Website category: sports
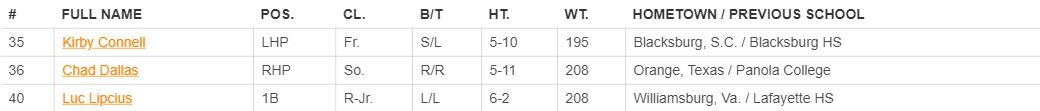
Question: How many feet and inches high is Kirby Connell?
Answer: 5-10

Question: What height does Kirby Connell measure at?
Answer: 5-10

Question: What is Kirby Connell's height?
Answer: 5-10

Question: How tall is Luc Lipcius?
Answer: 6-2

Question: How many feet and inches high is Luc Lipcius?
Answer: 6-2

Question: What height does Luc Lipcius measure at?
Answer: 6-2

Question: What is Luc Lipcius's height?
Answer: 6-2

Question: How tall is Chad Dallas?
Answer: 5-11

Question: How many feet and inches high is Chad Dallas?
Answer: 5-11

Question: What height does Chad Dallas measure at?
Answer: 5-11

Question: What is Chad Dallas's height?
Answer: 5-11

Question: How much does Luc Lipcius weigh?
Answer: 208

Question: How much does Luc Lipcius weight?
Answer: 208

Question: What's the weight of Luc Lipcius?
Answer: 208

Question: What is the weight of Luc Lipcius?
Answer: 208

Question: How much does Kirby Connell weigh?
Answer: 195

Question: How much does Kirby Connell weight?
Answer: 195

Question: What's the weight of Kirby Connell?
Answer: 195

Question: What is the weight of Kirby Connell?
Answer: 195

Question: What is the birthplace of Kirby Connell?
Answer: Blacksburg, S.C.

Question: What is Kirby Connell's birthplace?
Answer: Blacksburg, S.C.

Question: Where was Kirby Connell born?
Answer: Blacksburg, S.C.

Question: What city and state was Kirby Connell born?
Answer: Blacksburg, S.C.

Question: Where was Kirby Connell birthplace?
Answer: Blacksburg, S.C.

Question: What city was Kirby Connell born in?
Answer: Blacksburg, S.C.

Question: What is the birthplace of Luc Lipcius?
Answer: Williamsburg, Va.

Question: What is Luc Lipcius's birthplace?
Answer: Williamsburg, Va.

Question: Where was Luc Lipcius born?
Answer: Williamsburg, Va.

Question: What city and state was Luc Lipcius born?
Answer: Williamsburg, Va.

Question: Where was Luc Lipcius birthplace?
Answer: Williamsburg, Va.

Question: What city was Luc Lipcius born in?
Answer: Williamsburg, Va.

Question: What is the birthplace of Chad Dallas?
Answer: Orange, Texas

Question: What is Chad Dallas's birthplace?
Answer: Orange, Texas

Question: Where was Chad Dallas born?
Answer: Orange, Texas

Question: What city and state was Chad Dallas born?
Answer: Orange, Texas

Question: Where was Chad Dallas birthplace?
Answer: Orange, Texas

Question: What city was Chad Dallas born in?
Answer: Orange, Texas

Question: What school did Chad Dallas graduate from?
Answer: Panola College

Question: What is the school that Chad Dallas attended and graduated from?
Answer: Panola College

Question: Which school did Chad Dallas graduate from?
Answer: Panola College

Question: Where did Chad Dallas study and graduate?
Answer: Panola College

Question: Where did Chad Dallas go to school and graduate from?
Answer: Panola College

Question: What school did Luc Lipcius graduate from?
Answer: Lafayette HS

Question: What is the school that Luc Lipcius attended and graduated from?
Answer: Lafayette HS

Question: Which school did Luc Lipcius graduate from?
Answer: Lafayette HS

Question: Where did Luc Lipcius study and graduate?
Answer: Lafayette HS

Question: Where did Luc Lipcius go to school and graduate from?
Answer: Lafayette HS

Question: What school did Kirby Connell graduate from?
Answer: Blacksburg HS

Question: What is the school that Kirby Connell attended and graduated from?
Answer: Blacksburg HS

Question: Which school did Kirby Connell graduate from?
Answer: Blacksburg HS

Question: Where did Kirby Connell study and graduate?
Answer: Blacksburg HS

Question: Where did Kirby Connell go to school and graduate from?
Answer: Blacksburg HS